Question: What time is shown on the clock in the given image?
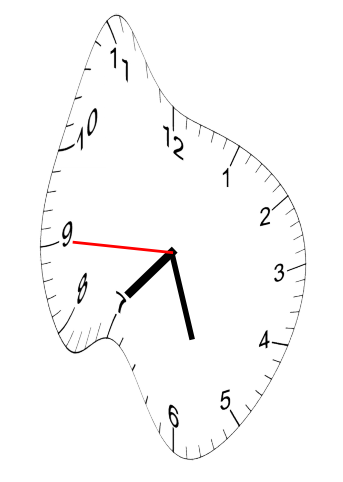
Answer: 07:26:45